Current action and preconditions to check: trajectory_clear

Your task: For each precondition in the list above, predict whether it will hold at this action.

Consider the current scene as observed from the mobile robot's camera, and analyze the predicted future states of all dynamic agents (e.g., people, animals, vehicles, or any moving entities) within the NEXT SECOND.

IMPORTANT: Only answer "very likely" if you are absolutely certain—based on strong, clear evidence—that a dynamic agent will violate the precondition in the predicted future state. Do NOT answer "very likely" for unlikely, ambiguous, or low-probability risks.

Ask yourself for each precondition: Is there a high probability, with clear and convincing evidence, that the predicted future states of any dynamic agent will interfere with the predicted future state of the currently executing action within the NEXT SECOND, causing that precondition to fail?

Assess the risk level based on these predictions. Use "likely" or "very likely" if motions create a clear risk of interference.

Use "neutral" or "improbable" if agents are nearby but their predicted paths are clearly diverging or non-conflicting.

Failure Risk Categories: "very improbable", "improbable", "neutral", "likely", "very likely"

Answer Format: Output ONLY the probability_of_failure value from these categories: "very improbable", "improbable", "neutral", "likely", "very likely"

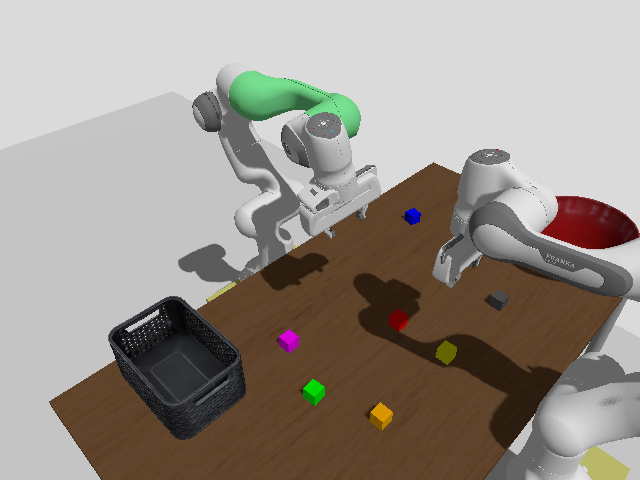

Answer: very improbable